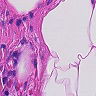
Metastatic tissue present: no